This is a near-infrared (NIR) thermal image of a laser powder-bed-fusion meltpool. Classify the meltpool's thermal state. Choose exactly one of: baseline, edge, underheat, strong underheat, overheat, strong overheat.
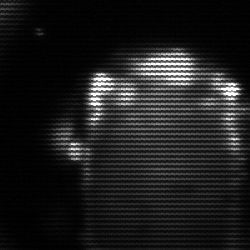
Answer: baseline